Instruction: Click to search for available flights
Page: home
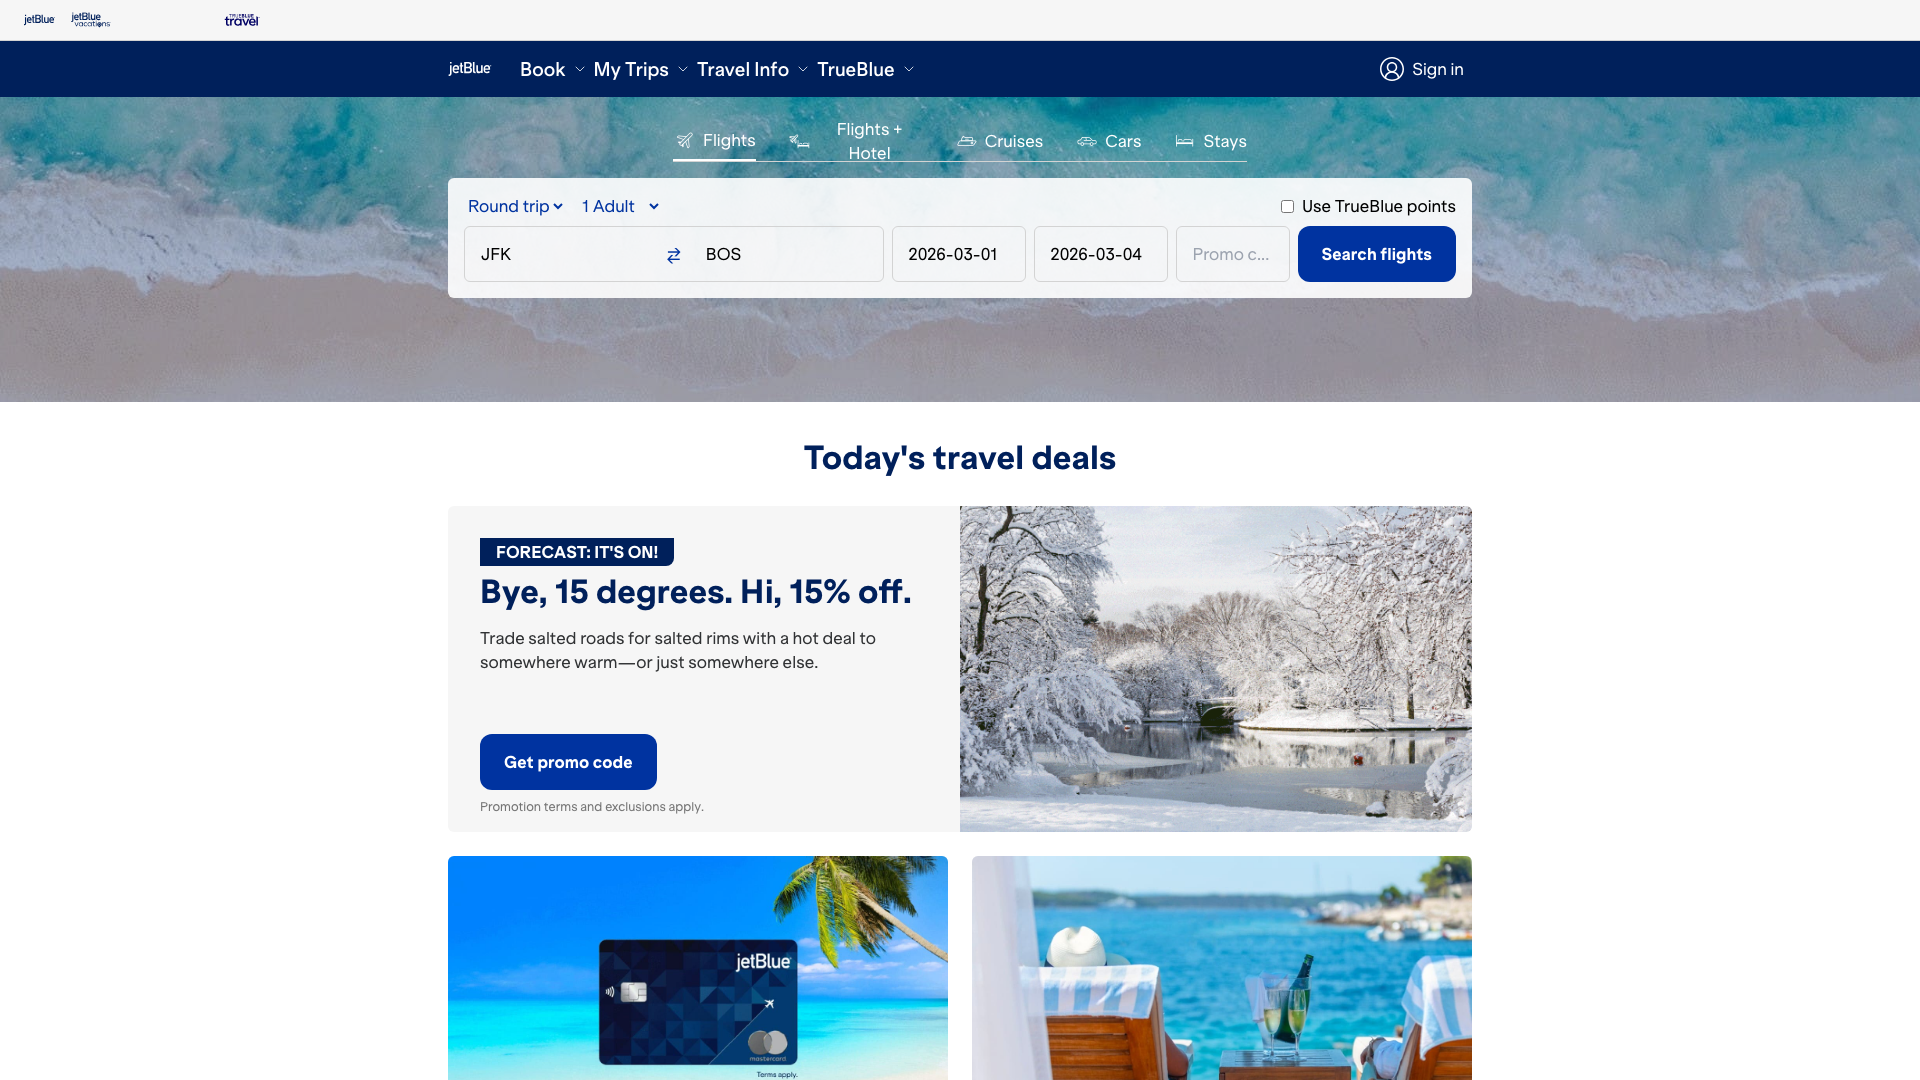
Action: click